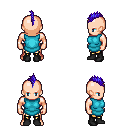
a pixel art fantasy rpg character, male body template, human, light skin, teal tunic, gold greaves, blue mohawk hairstyle, black shoes, four views (front, back, left, right), 2x2 character sprite sheet, small pixel art, hard edges, no anti-aliasing